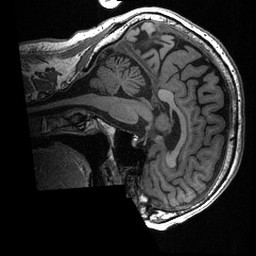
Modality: T1w
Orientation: sagittal
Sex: male
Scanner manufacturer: ge
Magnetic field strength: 3 T
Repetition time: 0.0064 s
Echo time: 0.00281 s